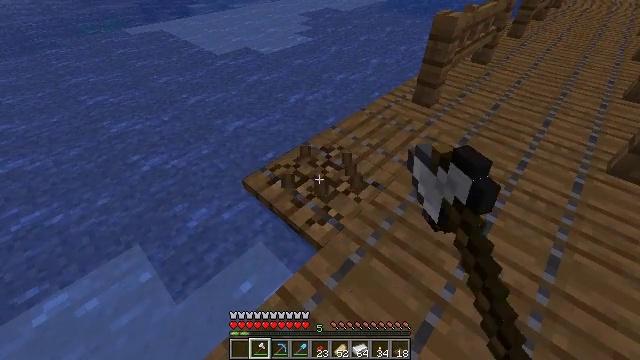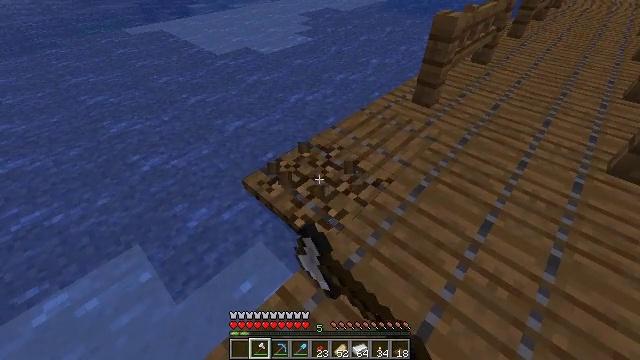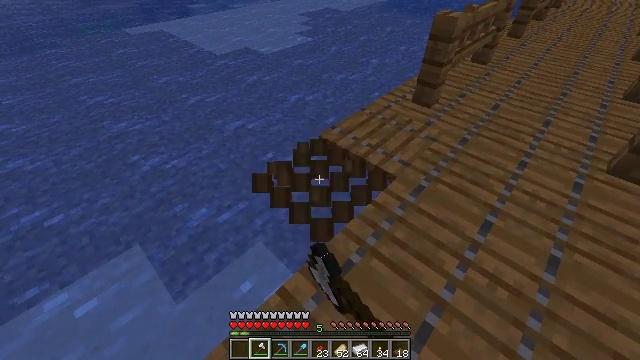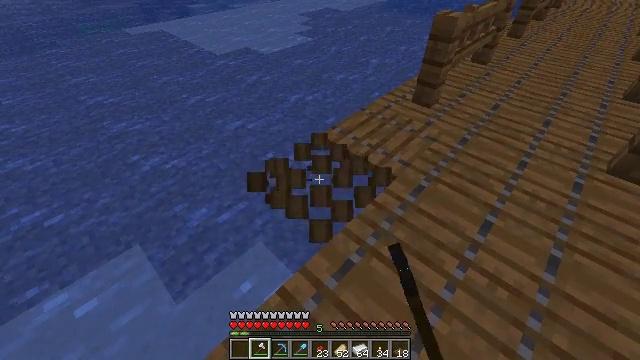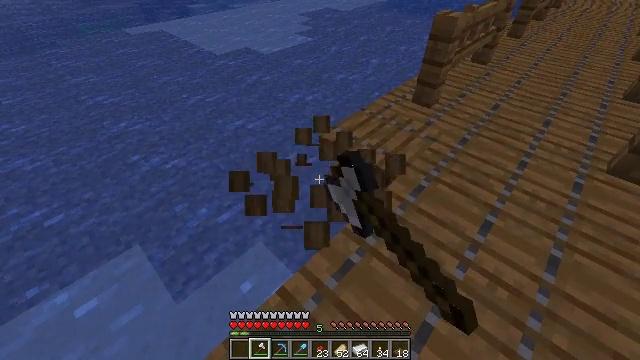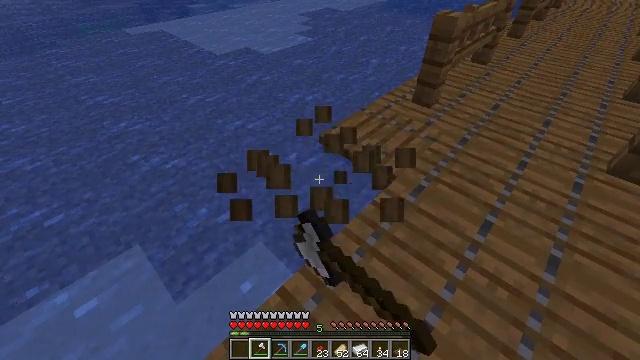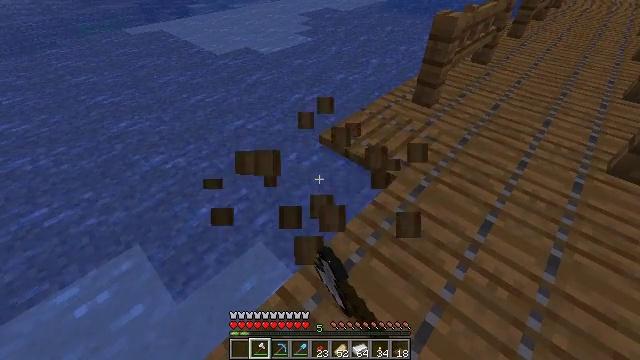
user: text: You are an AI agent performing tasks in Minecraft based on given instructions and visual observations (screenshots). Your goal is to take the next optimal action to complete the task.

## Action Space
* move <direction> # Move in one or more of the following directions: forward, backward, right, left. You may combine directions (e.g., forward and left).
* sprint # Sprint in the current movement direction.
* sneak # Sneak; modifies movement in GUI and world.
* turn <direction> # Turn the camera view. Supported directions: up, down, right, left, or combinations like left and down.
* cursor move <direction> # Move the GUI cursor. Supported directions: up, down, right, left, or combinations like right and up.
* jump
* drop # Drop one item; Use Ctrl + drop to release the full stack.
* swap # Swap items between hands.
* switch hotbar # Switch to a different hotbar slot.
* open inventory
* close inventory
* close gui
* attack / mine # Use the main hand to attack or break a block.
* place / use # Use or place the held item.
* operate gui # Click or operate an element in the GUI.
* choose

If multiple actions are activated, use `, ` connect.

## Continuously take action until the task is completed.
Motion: motion action
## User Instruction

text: Destroy the spruce trapdoor to collect it.
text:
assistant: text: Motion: attack / mine
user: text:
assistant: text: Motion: attack / mine
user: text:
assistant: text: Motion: attack / mine
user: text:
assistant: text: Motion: attack / mine
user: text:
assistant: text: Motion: attack / mine
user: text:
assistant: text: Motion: attack / mine
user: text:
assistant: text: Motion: attack / mine